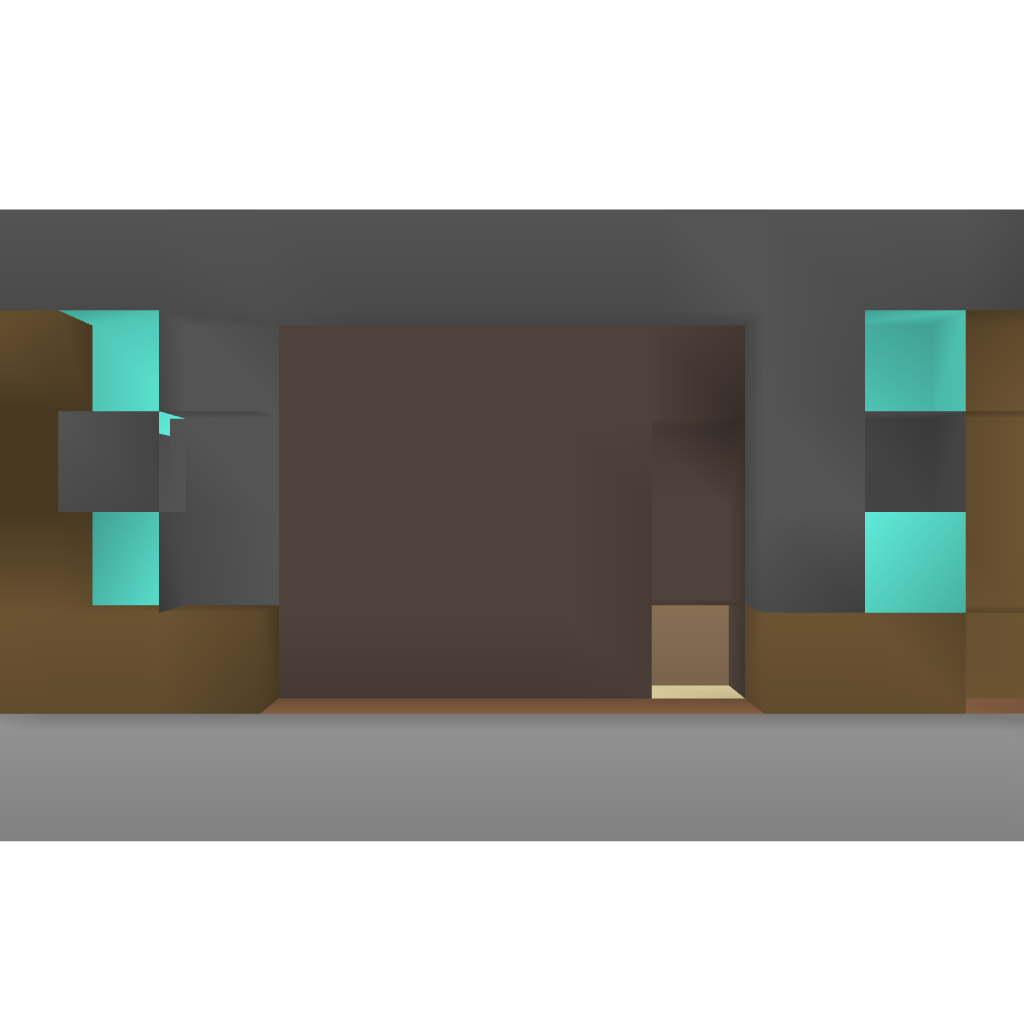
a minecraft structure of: A Quake Lobby